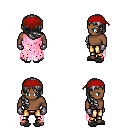
a pixel art fantasy rpg character, male body template, human, dark skin, pink tattered cape, gold greaves, gray right-swept hairstyle, red bandana, metal gloves, gray slippers, four views (front, back, left, right), 2x2 character sprite sheet, small pixel art, hard edges, no anti-aliasing